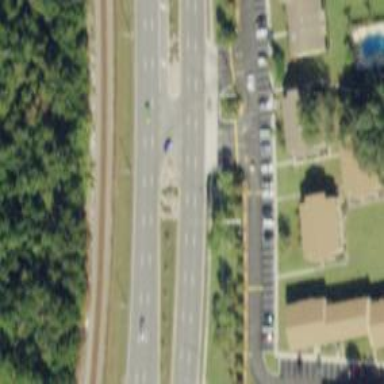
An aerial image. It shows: Unmarked crossing on the road.